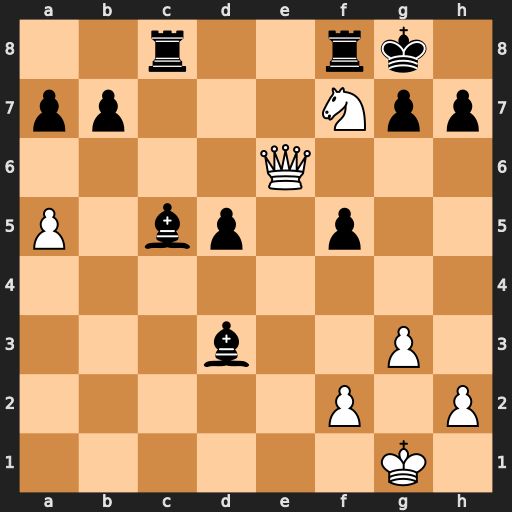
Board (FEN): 2r2rk1/pp3Npp/4Q3/P1bp1p2/8/3b2P1/5P1P/6K1
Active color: w
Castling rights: -
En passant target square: -
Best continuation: Nh6+ Kh8 Qg8+ Rxg8 Nf7#